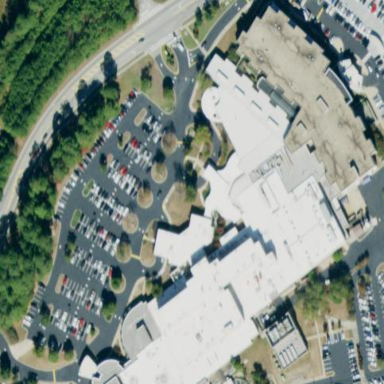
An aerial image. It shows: Hospital providing healthcare services.